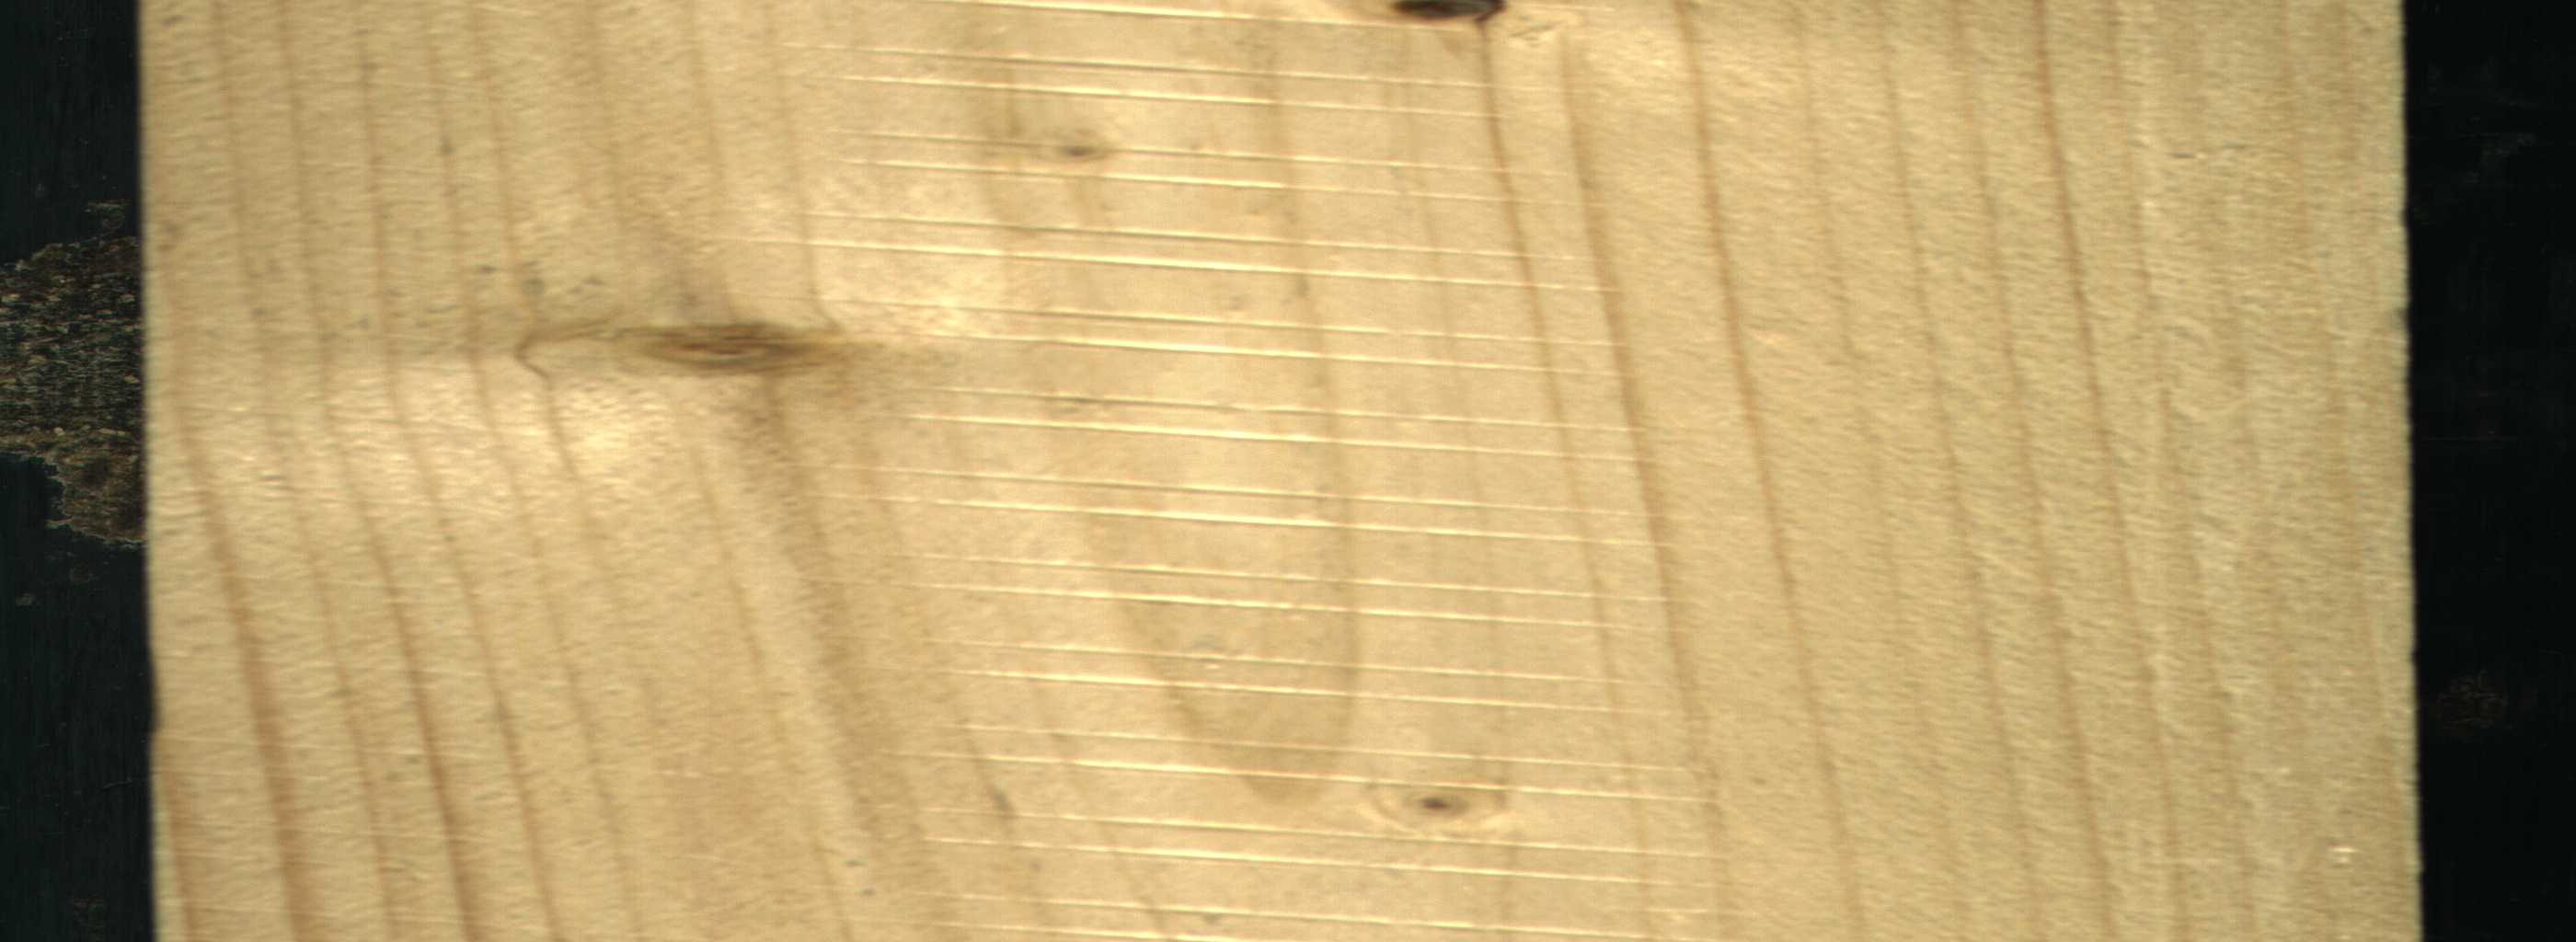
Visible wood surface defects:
Dead_Knot
Live_Knot
Live_Knot